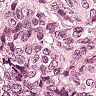
Metastatic tissue present: yes